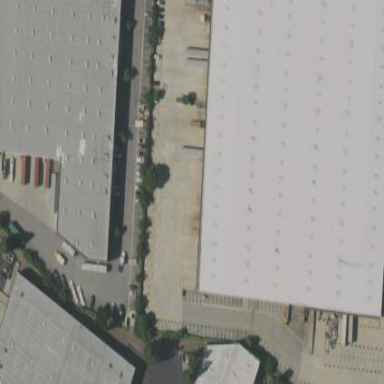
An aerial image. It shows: Warehouse.